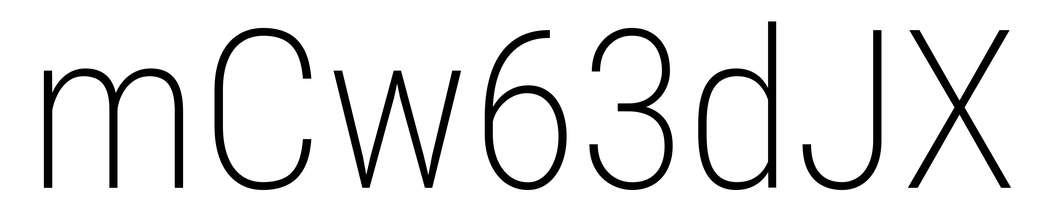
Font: Roboto_Condensed_ExtraLight